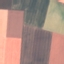
Land use / land cover class: AnnualCrop